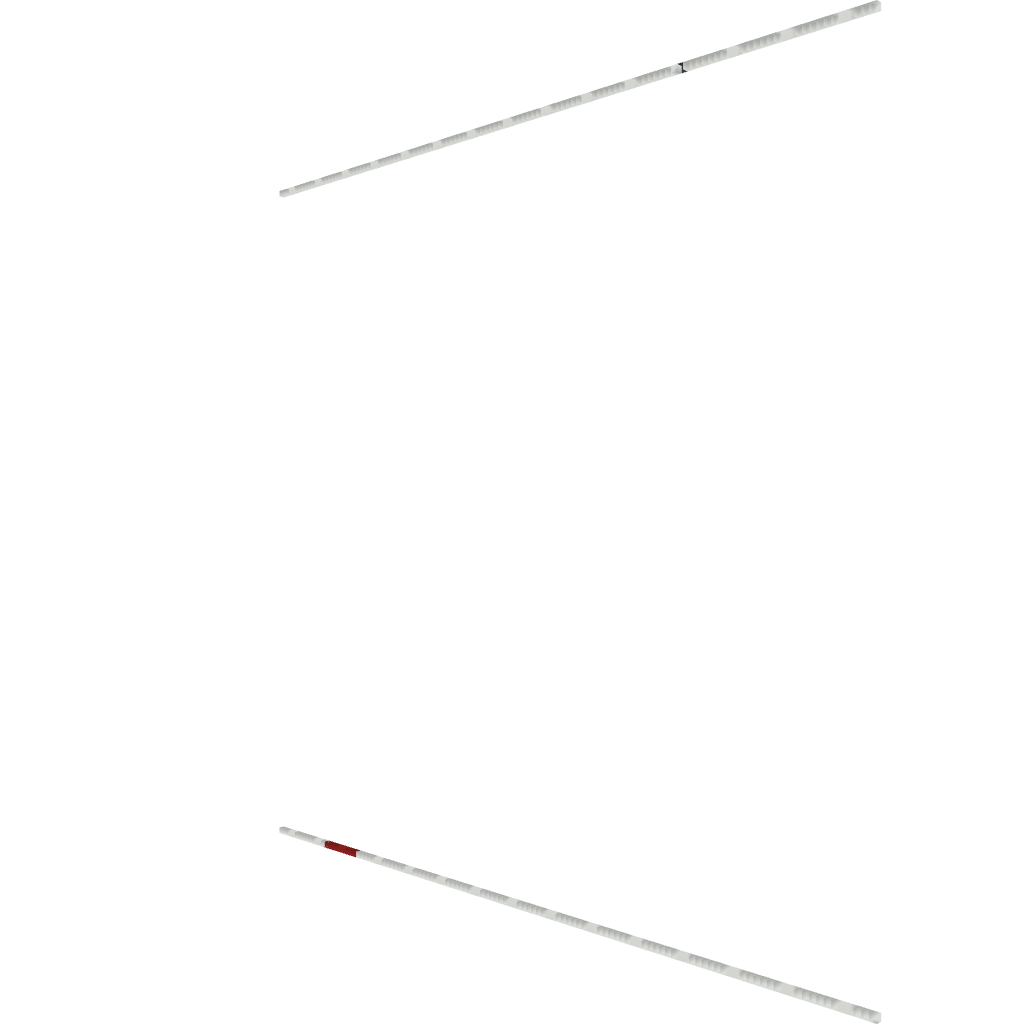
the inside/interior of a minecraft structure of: Tap-Tap The Red Nose